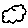
Label: cloud